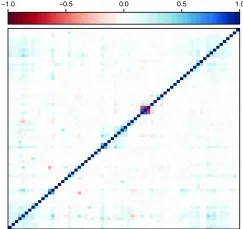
Correlation plot (left) for all binary predictors. . See
Supplementary Figure 1 for the correlation plot with labels.
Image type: chart (chart)